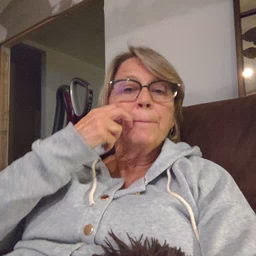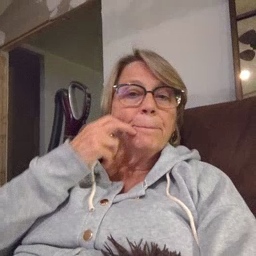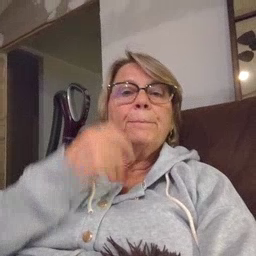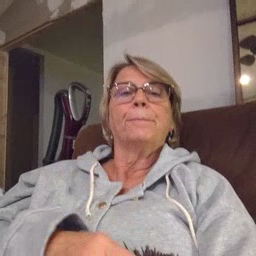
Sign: gum